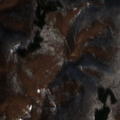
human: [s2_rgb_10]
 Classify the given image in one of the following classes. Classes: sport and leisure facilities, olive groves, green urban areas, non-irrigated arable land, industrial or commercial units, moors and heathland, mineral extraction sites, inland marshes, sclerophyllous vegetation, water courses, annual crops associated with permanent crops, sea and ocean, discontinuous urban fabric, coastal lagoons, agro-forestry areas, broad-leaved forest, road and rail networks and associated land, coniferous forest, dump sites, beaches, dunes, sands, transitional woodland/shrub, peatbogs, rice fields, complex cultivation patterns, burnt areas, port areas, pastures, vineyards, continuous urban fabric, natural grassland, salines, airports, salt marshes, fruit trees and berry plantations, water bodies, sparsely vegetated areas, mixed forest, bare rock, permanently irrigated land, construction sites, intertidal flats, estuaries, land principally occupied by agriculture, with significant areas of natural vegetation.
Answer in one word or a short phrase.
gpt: broad-leaved forest